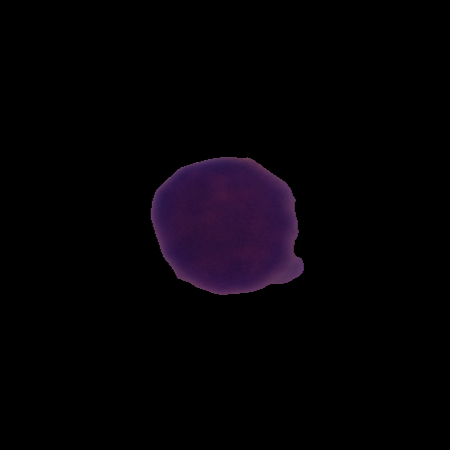
Label: healthy